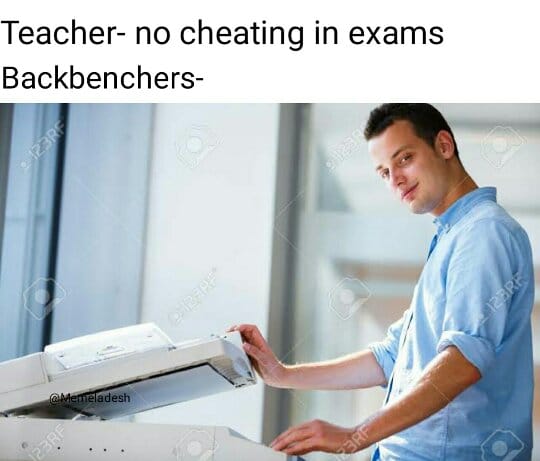
Caption: Teacher - no cheating in exams   Backbenchers -
Label: non-hate